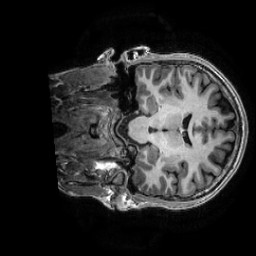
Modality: T1w
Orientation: coronal
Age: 31
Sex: male
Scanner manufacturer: ge
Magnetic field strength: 3 T
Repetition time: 0.0073 s
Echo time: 0.003 s